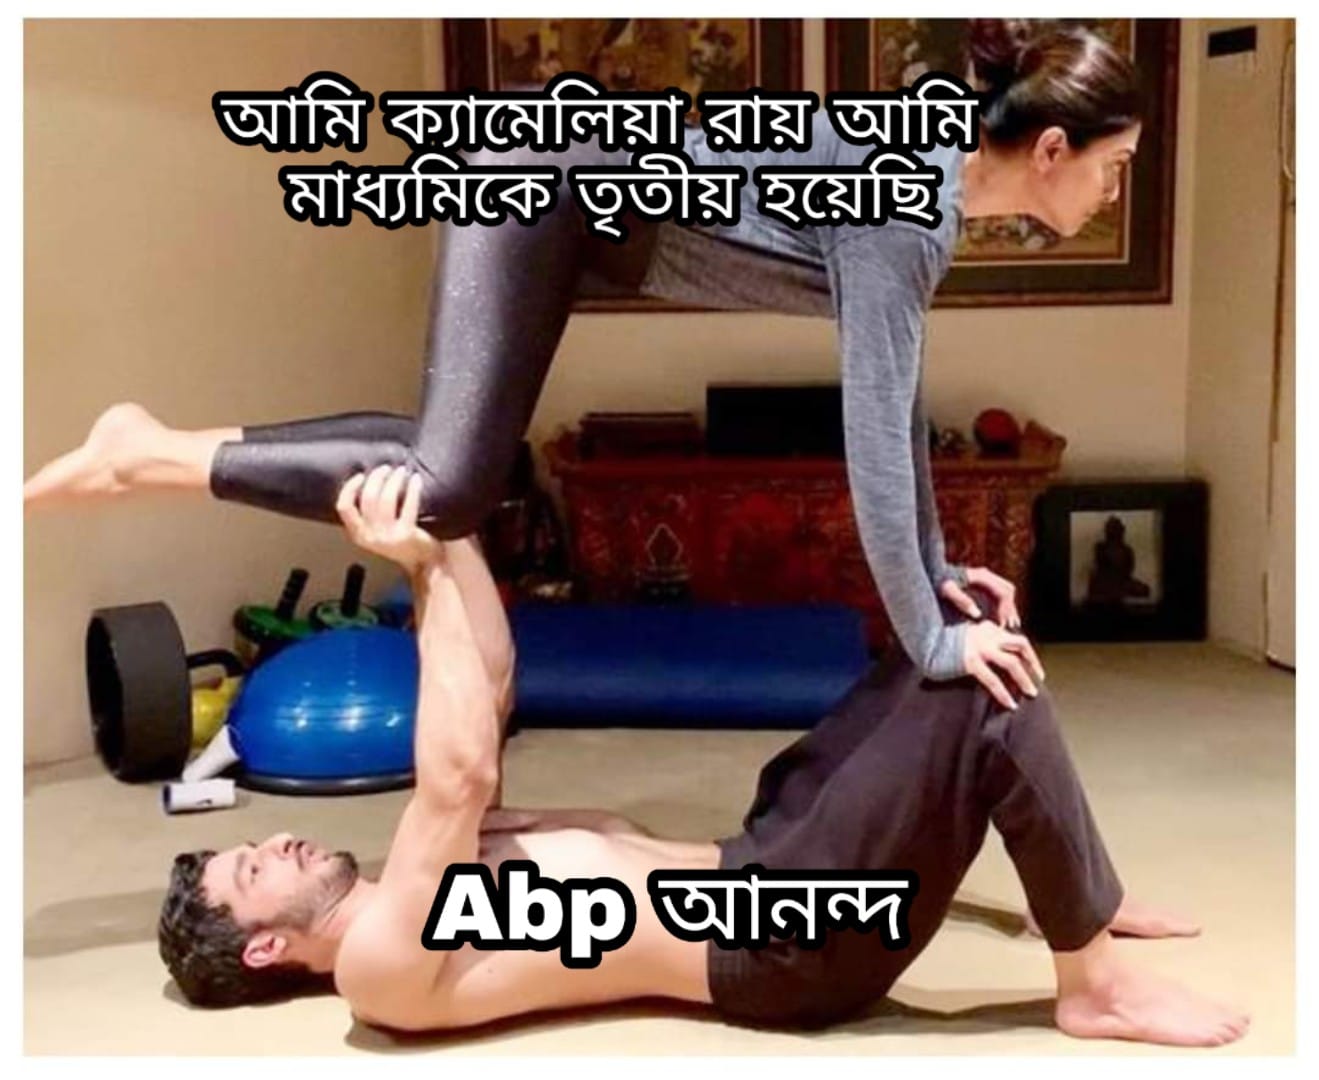
Caption: আমি ক্যামেলিয়া রায় আমি মাধ্যমিকে তৃতীয় হয়েছি     Abp   আনন্দ
Label: hate